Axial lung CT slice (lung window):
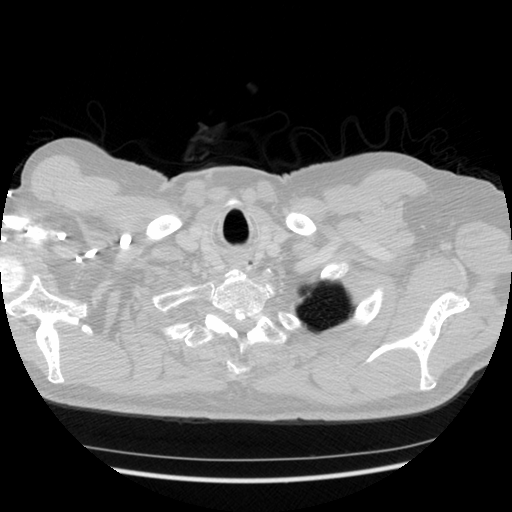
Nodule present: no